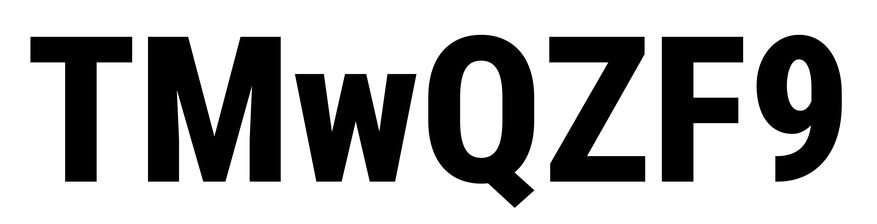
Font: Roboto_Condensed_ExtraBold